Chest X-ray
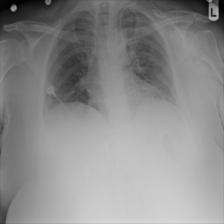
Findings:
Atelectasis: negative
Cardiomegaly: negative
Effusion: negative
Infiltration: negative
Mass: negative
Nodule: negative
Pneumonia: negative
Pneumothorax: negative
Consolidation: negative
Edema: negative
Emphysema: negative
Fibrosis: negative
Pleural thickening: negative
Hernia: negative